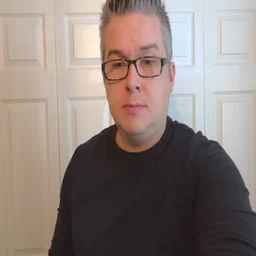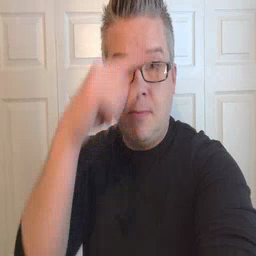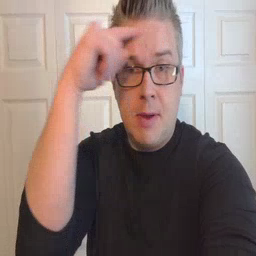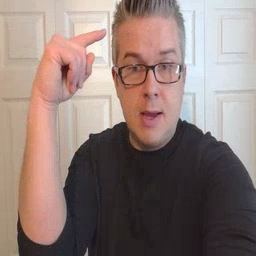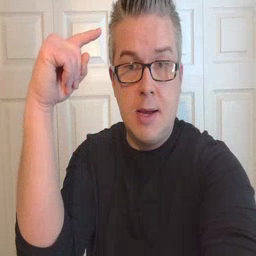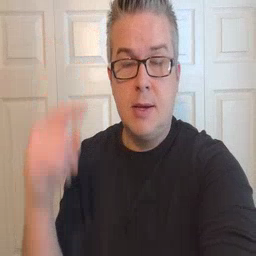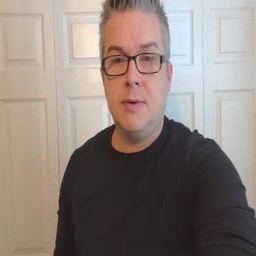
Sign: black